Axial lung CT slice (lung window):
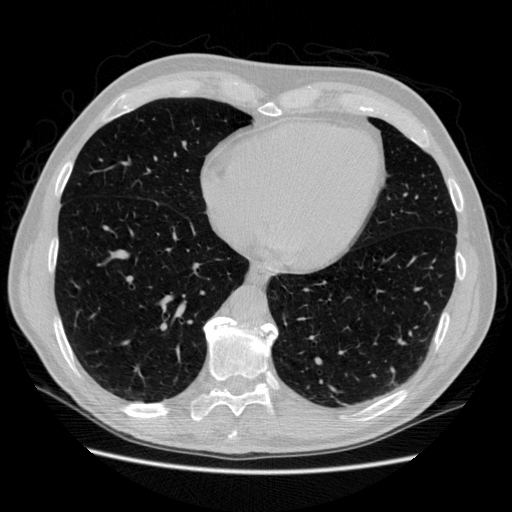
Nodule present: no